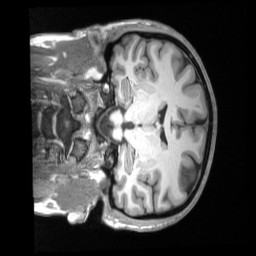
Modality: T1w
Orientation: coronal
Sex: female
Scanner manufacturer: siemens
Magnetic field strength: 3 T
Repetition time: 2.53 s
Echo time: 0.00164 s